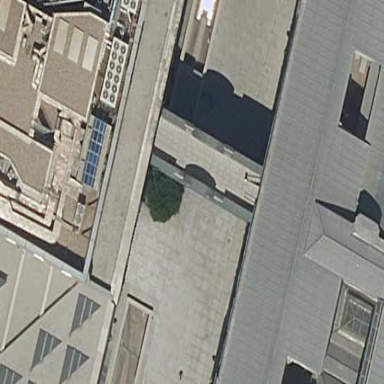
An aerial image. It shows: Building with skillion roof made of metal sheets.